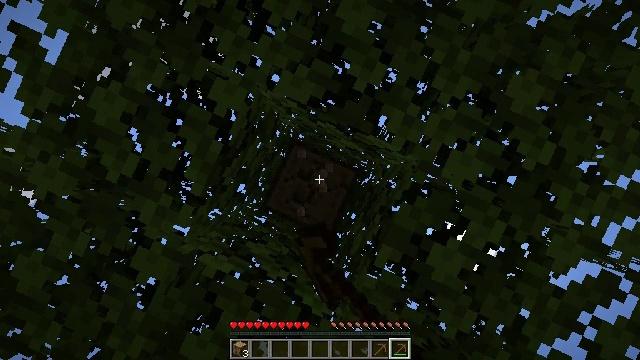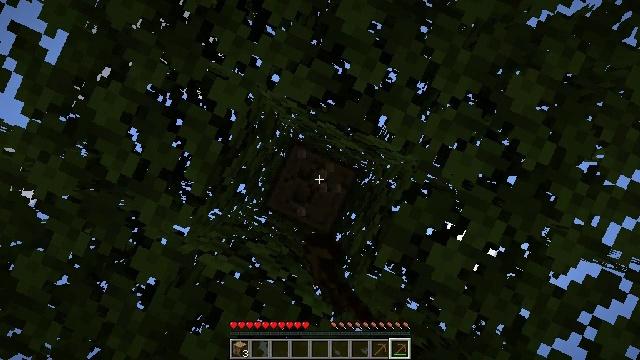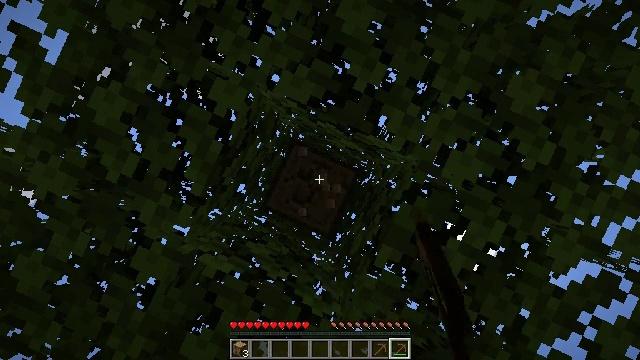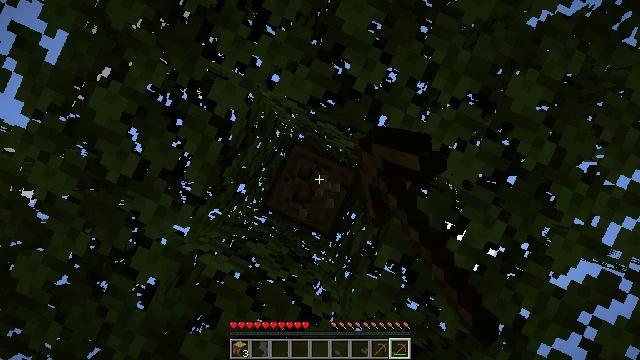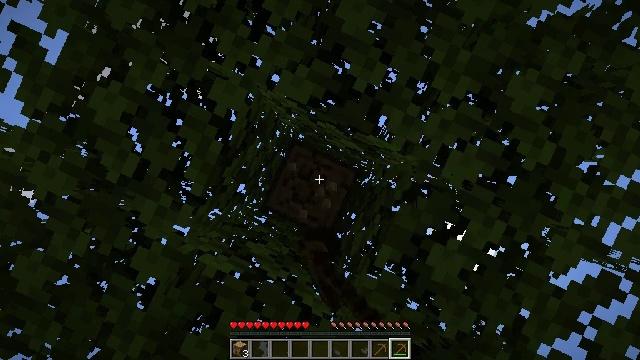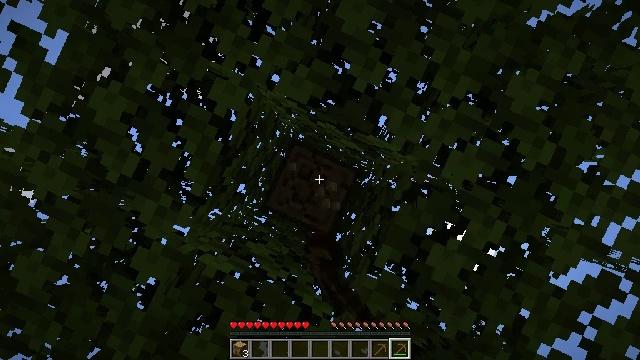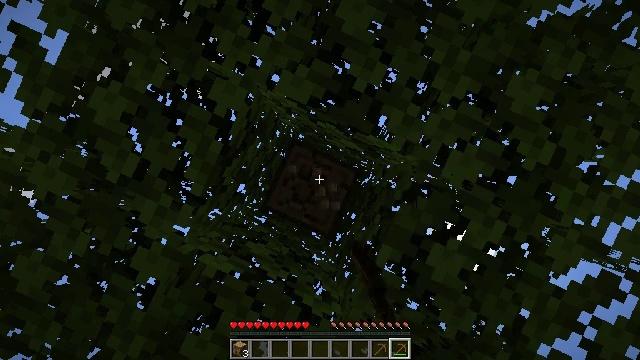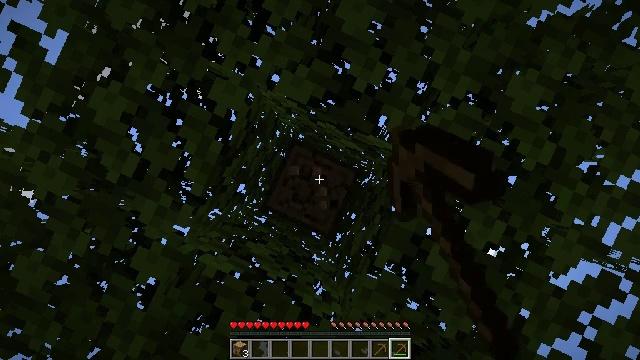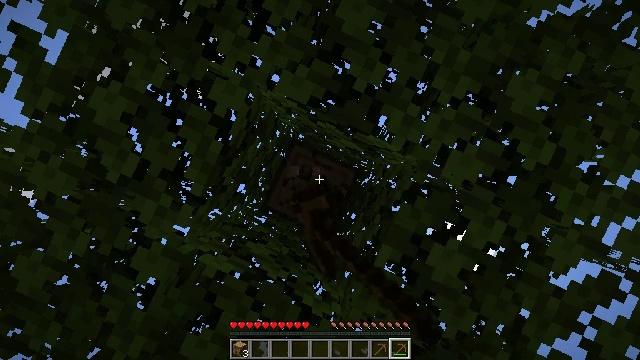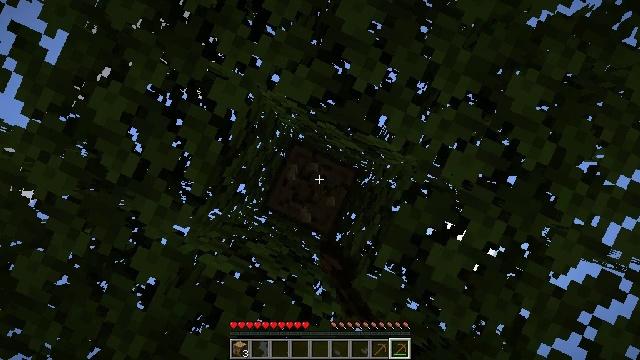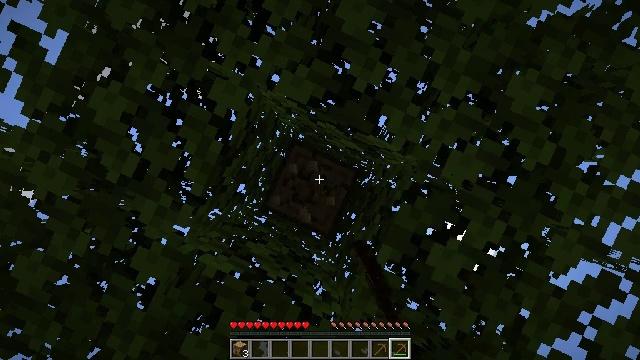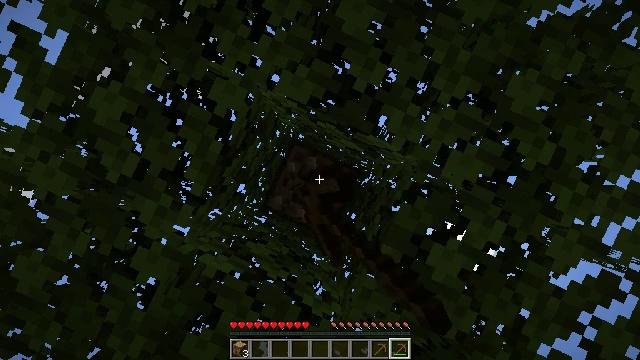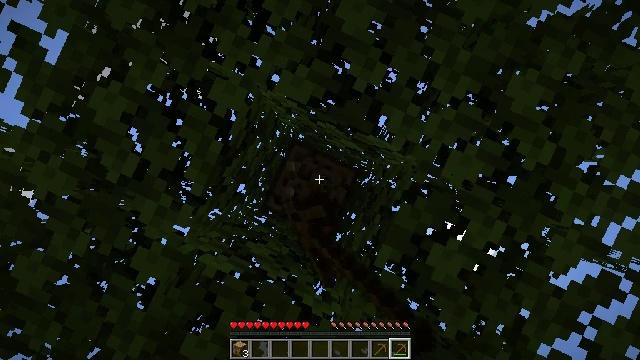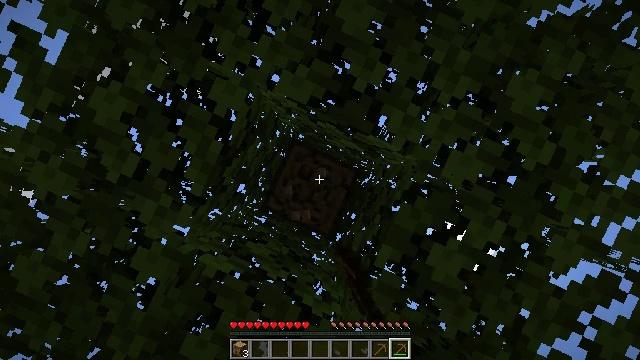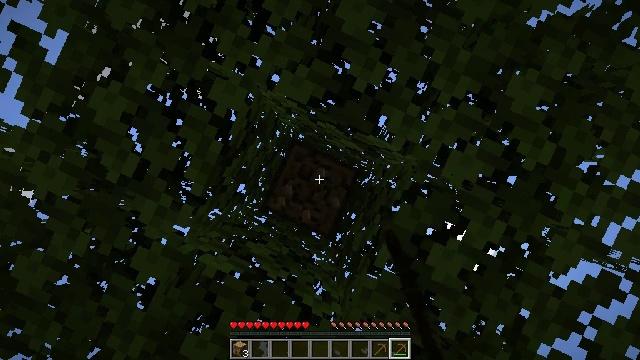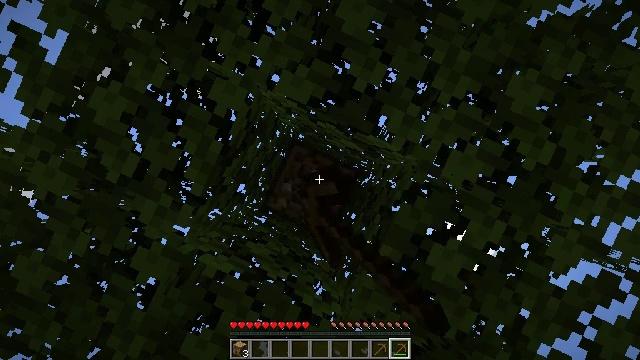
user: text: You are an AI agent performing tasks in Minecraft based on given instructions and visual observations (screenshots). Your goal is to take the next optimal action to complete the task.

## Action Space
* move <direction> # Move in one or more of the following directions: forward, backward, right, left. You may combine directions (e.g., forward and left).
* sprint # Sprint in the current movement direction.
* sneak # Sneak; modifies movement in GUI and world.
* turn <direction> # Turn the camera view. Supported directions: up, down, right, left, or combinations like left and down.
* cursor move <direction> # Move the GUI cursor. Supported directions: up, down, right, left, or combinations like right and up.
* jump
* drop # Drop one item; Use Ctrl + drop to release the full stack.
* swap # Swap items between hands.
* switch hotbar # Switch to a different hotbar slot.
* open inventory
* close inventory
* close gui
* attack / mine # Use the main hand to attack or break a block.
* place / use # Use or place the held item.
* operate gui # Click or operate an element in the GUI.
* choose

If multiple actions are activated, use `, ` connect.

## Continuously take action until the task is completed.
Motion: motion action
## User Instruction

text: Gather oak logs from trees.
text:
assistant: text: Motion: attack / mine
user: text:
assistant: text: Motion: attack / mine
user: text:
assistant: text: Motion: attack / mine
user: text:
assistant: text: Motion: attack / mine
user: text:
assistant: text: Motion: attack / mine
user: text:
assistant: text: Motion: attack / mine
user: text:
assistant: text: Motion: attack / mine
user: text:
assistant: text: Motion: attack / mine
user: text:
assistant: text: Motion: attack / mine
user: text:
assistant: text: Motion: attack / mine
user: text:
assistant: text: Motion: attack / mine
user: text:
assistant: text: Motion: attack / mine
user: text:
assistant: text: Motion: attack / mine
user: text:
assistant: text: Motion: attack / mine
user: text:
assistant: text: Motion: attack / mine
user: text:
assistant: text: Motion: attack / mine
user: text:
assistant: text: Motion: attack / mine
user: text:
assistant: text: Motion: attack / mine
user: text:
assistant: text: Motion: attack / mine
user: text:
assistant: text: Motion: attack / mine
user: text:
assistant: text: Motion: attack / mine
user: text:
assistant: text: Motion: attack / mine
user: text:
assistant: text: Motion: attack / mine
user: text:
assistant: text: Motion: attack / mine
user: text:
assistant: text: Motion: attack / mine
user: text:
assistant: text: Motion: attack / mine
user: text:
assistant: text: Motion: attack / mine
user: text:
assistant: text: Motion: attack / mine
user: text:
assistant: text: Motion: attack / mine